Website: home-depot
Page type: review-order
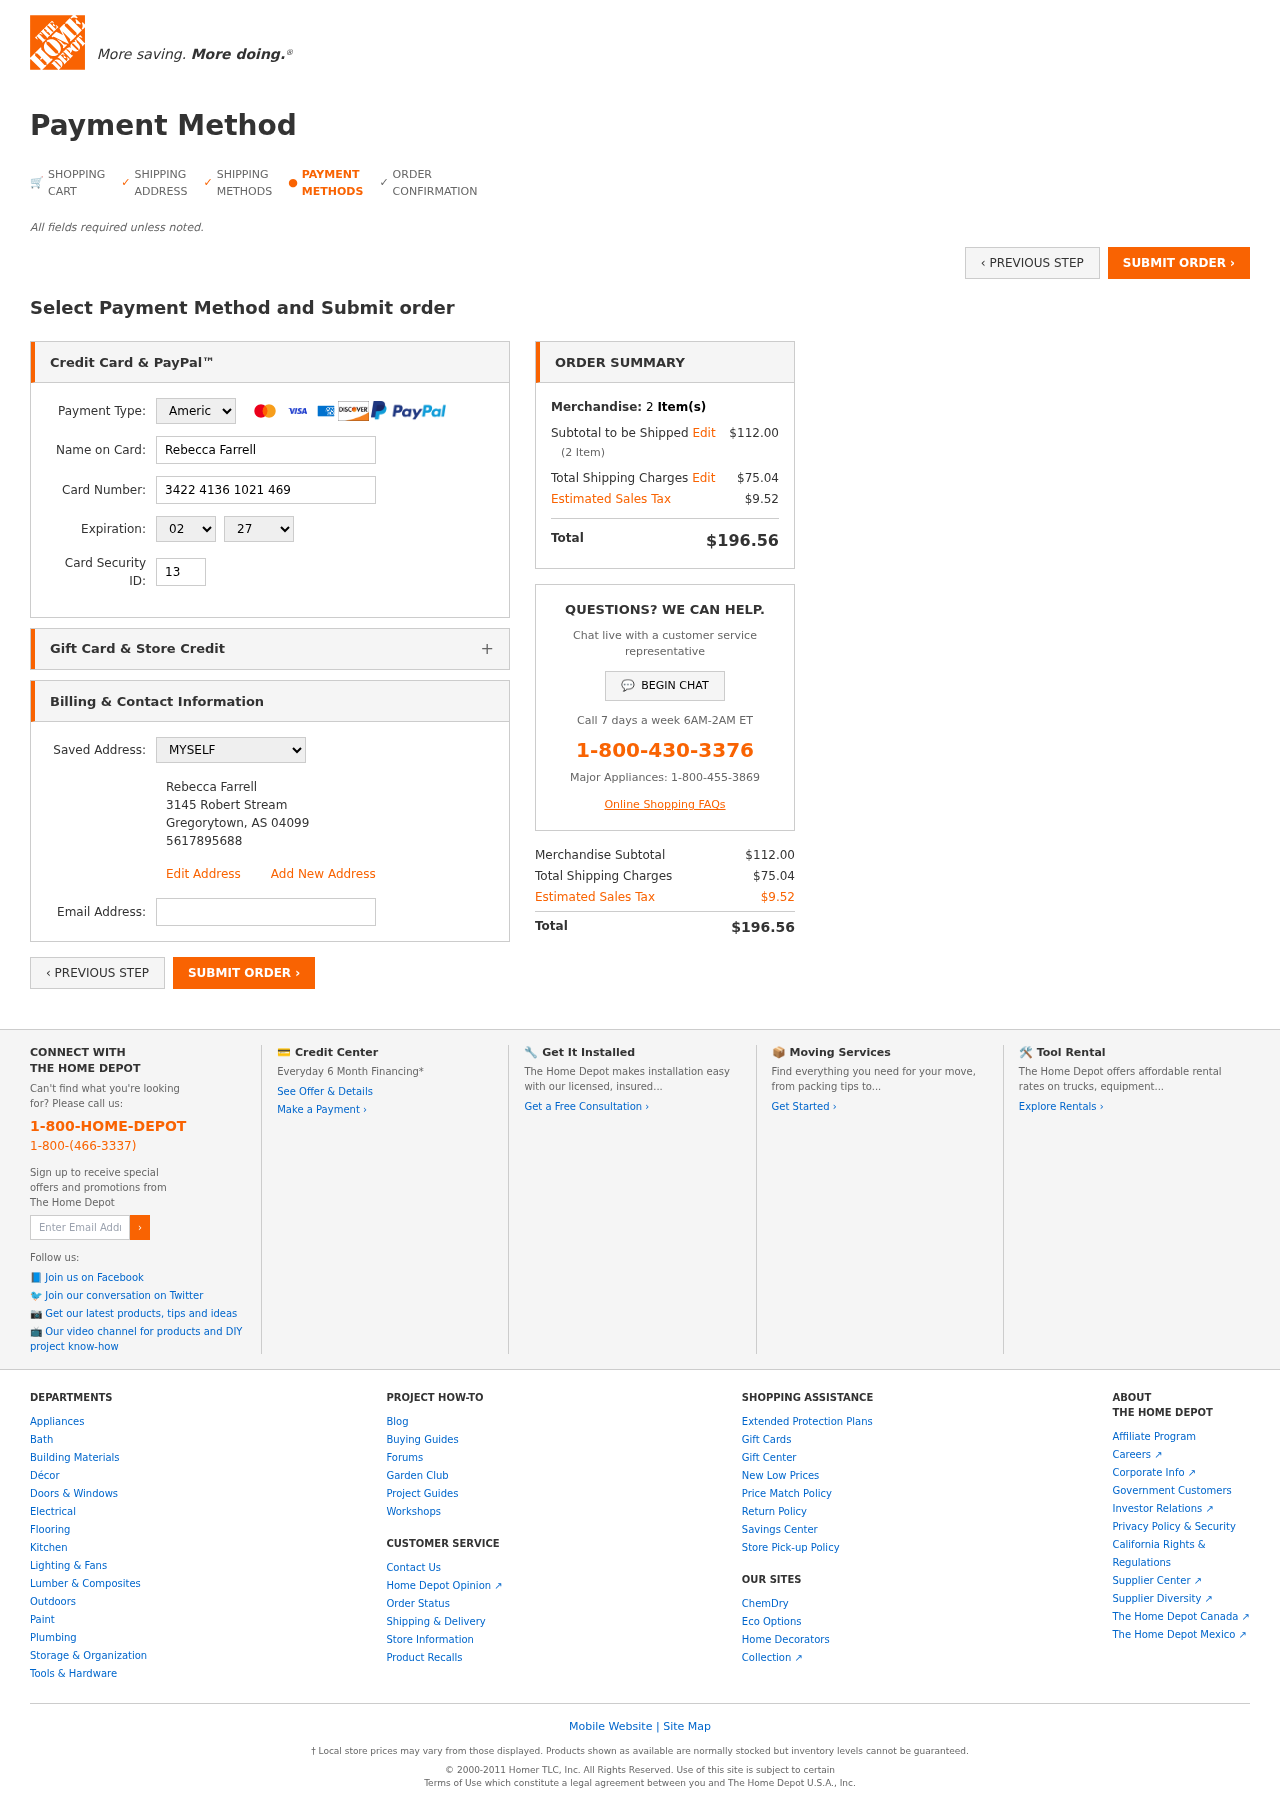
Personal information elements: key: PII_CARD_CVV
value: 1328
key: PII_CARD_EXPIRY_MONTH
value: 02
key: PII_CARD_EXPIRY_YEAR
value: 27
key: PII_CARD_NUMBER
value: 3422 4136 1021 469
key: PII_CARD_TYPE
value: American Express
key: PII_EMAIL
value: rebecca_farrell@hotmail.com
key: PII_FULLNAME
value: Rebecca Farrell
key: PII_FULLNAME2
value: Rebecca Farrell
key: PII_STREET2
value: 3145 Robert Stream
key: PII_CITY2
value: Gregorytown
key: PII_STATE_ABBR2
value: AS
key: PII_POSTCODE2
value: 04099
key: PII_PHONE2
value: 5617895688
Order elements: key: ORDER_NUM_ITEMS
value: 2
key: ORDER_SUBTOTAL
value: $112.00
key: ORDER_NUM_ITEMS2
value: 2
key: ORDER_SHIPPING_COST
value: $75.04
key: ORDER_TAX
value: $9.52
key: ORDER_TOTAL
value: $196.56
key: ORDER_SUBTOTAL2
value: $112.00
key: ORDER_SHIPPING_COST2
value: $75.04
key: ORDER_TAX2
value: $9.52
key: ORDER_TOTAL2
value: $196.56